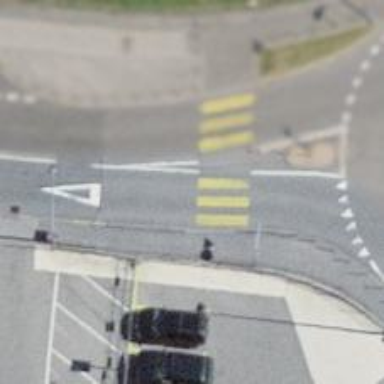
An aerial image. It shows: Zebra crossing on the road.